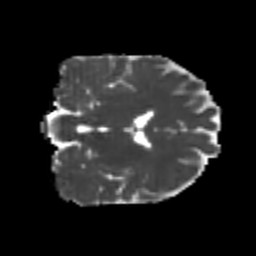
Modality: MD
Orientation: coronal
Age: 21
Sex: female
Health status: healthy
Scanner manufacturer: philips
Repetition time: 7.386 s
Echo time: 0.08599 s